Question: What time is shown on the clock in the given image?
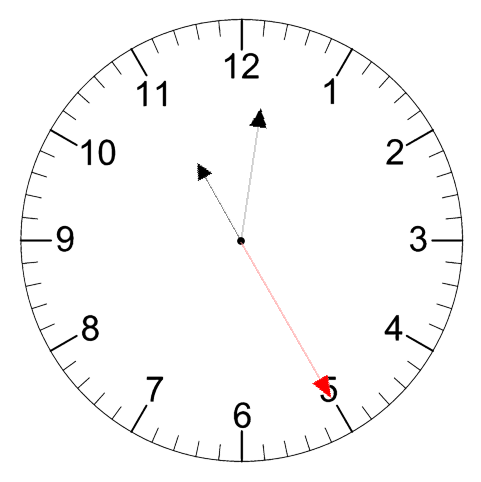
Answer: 11:01:25